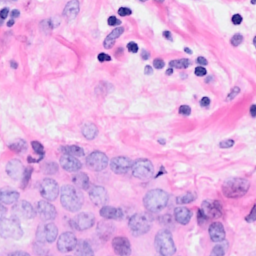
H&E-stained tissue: Breast